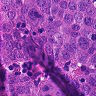
Metastatic tissue present: yes